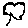
Label: tree